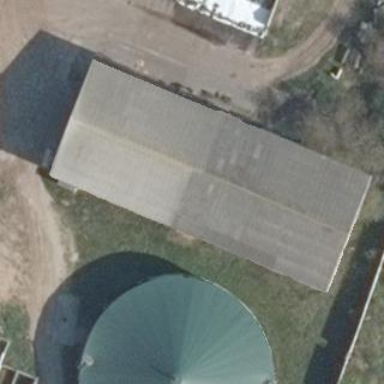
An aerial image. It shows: Gabled farm auxiliary building with grey roof oriented along certain direction.